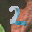
Label: 2